Question: I have a setup where I am using amcharts that is feed data via appendData from an AJAX call. The call goes to a URL which simply renders the Time.now as the X and 8 lines using the function 2cos(x/2)+2ln (ln is the line number). AJAX request is made every 1 second.
The backend is always correct and always returns a single point, unless it is a duplicate X in which it throws an error. The error causes not to complete and therefore not call appendData.
Anybody have any idea what is going wrong with amcharts? It seems to be an issue only with appendData (which I need to simulate a sliding window).
The Javascript code is below. It assumes that the page creates a line chart with 8 points graphs and passes it to setup_chart_loader. Netcordia.rapid_poller.updateChart is used to update the chart using the Ajax request
'''
Ext.ns("Netcordia.rapid_poller");
Netcordia.rapid_poller.refresh_rate = 1; //seconds
Netcordia.rapid_poller.pause = false; //causes the AJAX to suspend
Netcordia.rapid_poller.chart = null;
Netcordia.rapid_poller.stop = false;
/* This function does everything that is required to get the chart data correct */
Netcordia.rapid_poller.setup_chart_loader = function(chart){
assert(Netcordia.rapid_poller.displaySizeInMinutes,"No display size");
assert(Netcordia.rapid_poller.delta_url, "Data URL is empty");
assert(Netcordia.rapid_poller.delta_params, "No Data params");
if(typeof(chart) !== 'object'){
chart = document.getElementById(chart);
}
Netcordia.rapid_poller.chart = chart;
// 5 seconds raw polling
var maxPoints = Netcordia.rapid_poller.displaySizeInMinutes * 60 / 5;
var count = 0;
var lastUpdate = '';
debug("max number of points: "+maxPoints);
debug('creating updateChart function');
Netcordia.rapid_poller.updateChart = function(){
debug("Sending Data request");
var params = {last: lastUpdate, max: 1}; //maxPoints};
//I have to do this otherwise amcharts get a lot of data and only renders
// one item, then the counts is off
if(lastUpdate === ''){params['max'] = maxPoints;}
if (Netcordia.rapid_poller.pause){
alert("pausing");
params['historical'] = 1;
params['max'] = maxPoints;
}
Ext.apply(params, Netcordia.rapid_poller.delta_params);
//this might need to be moved to within the Ajax request
// incase things start piling up
if(!Netcordia.rapid_poller.stop){
setTimeout(Netcordia.rapid_poller.updateChart,1000*Netcordia.rapid_poller.refresh_rate);
} else {
debug("skipping next poll");
return;
}
Ext.Ajax.request({
url: Netcordia.rapid_poller.delta_url,
baseParams: Netcordia.rapid_poller.delta_params,
params: params,
success: function(response){
//if(Netcordia.rapid_poller.pause){
// debug("Data stopped");
// return;
//}
var json = Ext.util.JSON.decode(response.responseText);
lastUpdate = json.lastUpdate;
if( json.count === 0 ){
debug("no data to append");
return;
}
debug("appending "+json.count);
var remove = (count + json.count) - maxPoints;
if(remove <= 0){ remove = 0; }
count += json.count;
if(count > maxPoints){ count = maxPoints; }
debug("removing "+remove);
debug("count: "+count);
if(Netcordia.rapid_poller.pause){
alert("Pausing for historical");
//append a zero point and delete the existing data
// amcharts can leak extra points onto the screen so deleting
// twice the number is
chart.appendData("00:00:00;0;0;0;0;0;0;0;0",(count*2).toString());
count = json.count;
remove = 1;
Netcordia.rapid_poller.stop = true;
}
chart.appendData(json.lines.toString(),remove.toString());
}
});
};
};
'''
The rails code that returns the data is as follows:
'''
def get_delta
max = 1
begin
current = Time.parse(params[:last])
rescue
current = Time.now
end
if params[:historical]
max = params[:max].to_i || 10
current = Time.at(current.to_i - (max/2))
end
logger.info(current.to_i)
logger.info(max)
n = current.to_i
m = n+max-1
data = (n..m).collect do |x|
logger.info "For Point: #{x}"
point = Math.cos(x/2)
data = [Time.at(x).strftime("%H:%M:%S")]
for i in (1..8)
data.push(2*point+(2*i));
end
data.join(";")
end
render :json => {count: data.size, lastUpdate: Time.now.strftime('%Y-%m-%d %H:%M:%S'), lines: data.join("
")}
end
'''

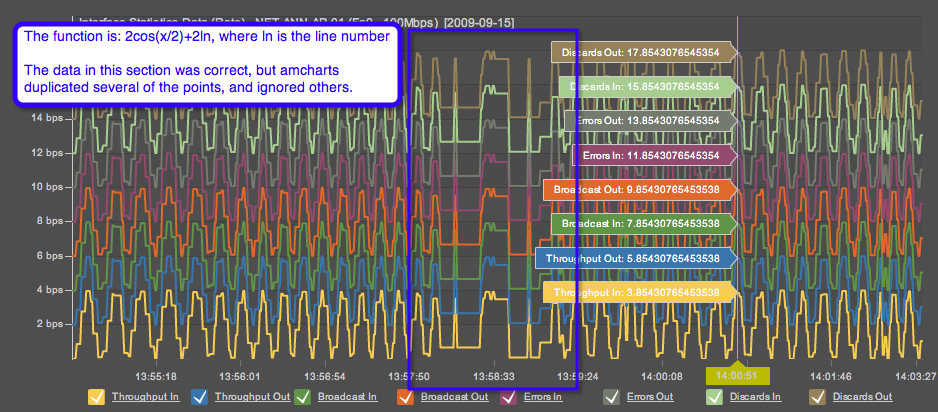
Answer: Seems to be a bug in Amcharts itself.
<URL> has the developer's answer.